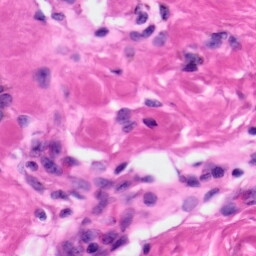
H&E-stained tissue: Skin